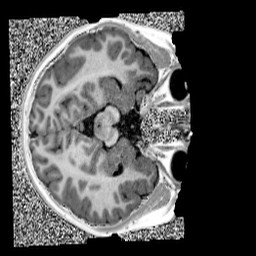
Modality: UNIT1
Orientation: axial
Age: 9
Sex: female
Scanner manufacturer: siemens
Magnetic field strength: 3 T
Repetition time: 4 s
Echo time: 0.00299 s